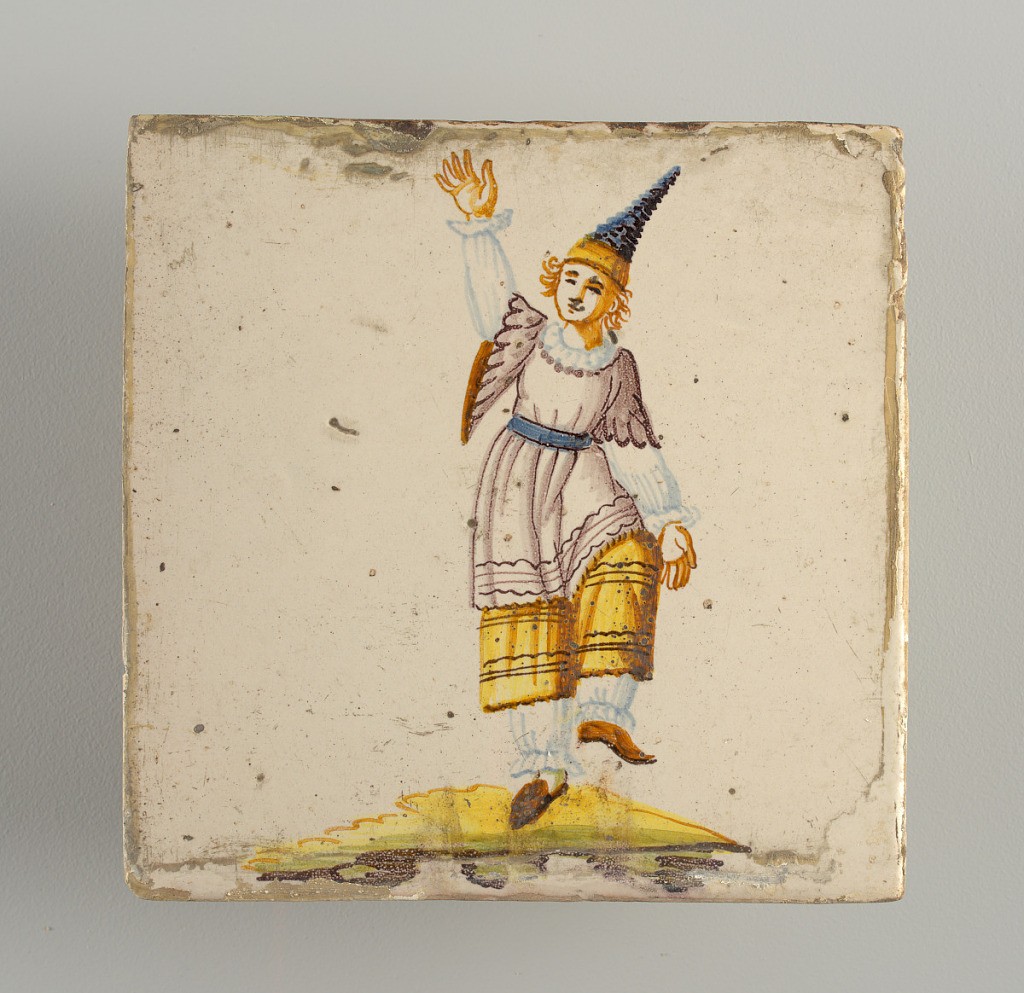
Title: Tile
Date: late 18th–early 19th century
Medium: Earthenware, glazed and high fire decorated
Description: Dancing man, dressed in white pantelettes, yellow skirt, white and manganese overshirt, and wearing pointed blue, brimless hat. Chinoiserie type of decoration .